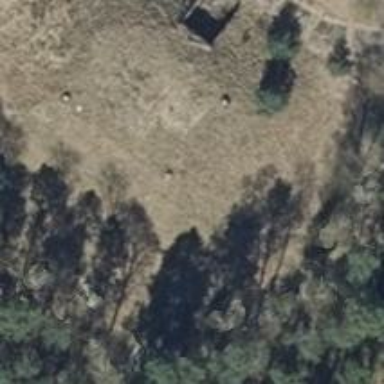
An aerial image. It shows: Military bunker.